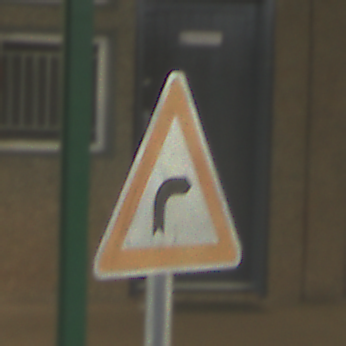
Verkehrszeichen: KurveRechts
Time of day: MorningAfternoon
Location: Roofed (Special)
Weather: NotSpecified
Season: NotSpecified
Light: Artificial